Field crop: tomato
Growth stage: 1
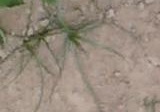
Species: solanum